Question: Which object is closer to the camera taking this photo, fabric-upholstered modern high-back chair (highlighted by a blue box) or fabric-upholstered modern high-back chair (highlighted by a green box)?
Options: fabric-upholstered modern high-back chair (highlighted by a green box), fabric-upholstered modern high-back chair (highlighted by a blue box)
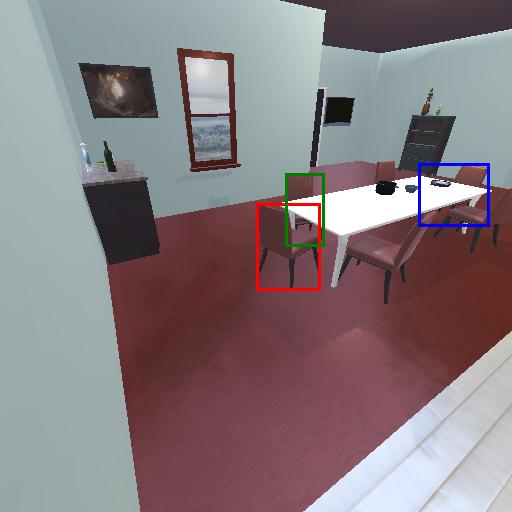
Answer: fabric-upholstered modern high-back chair (highlighted by a green box)